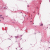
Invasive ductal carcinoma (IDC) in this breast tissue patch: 0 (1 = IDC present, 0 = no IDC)